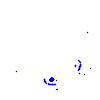
Particle: pion